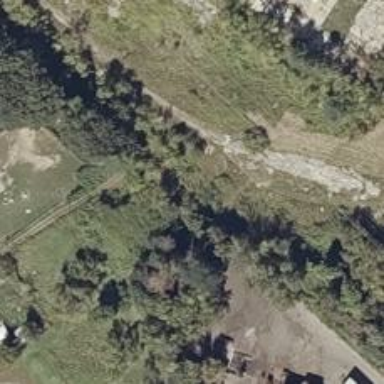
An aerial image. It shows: Abandoned railway.